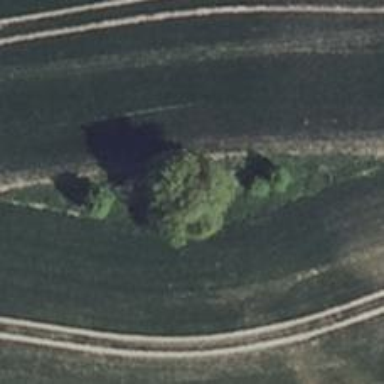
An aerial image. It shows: Deciduous tree with lush green leaves.